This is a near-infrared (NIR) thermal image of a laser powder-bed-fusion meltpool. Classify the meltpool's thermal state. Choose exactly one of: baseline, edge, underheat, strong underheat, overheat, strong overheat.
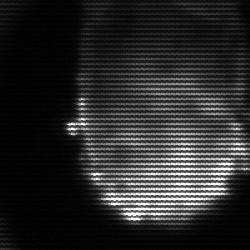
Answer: baseline